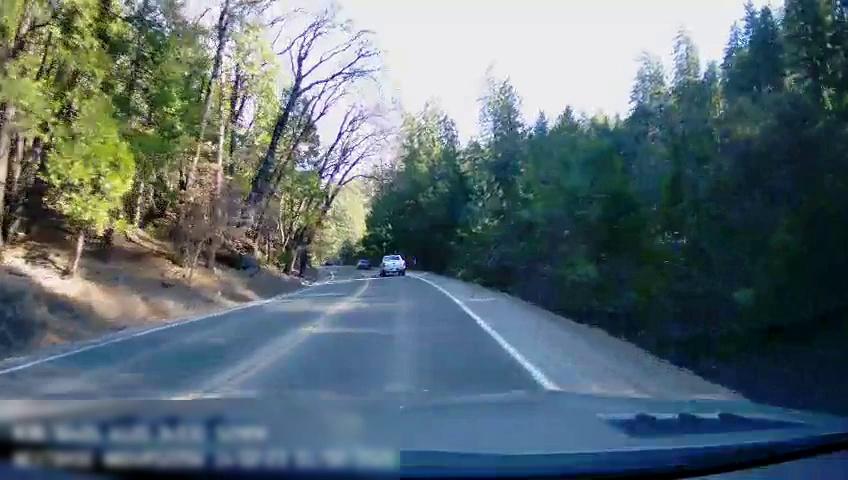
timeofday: Day
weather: Sunny
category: Drivable Space
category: Drivable Space
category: Vehicles | Truck
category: Vehicles | Car
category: Lanes | Opposite Lane
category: Lanes | Current Lane
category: Lanes | Opposite Lane
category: Lanes | Current Lane